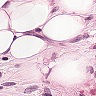
Metastatic tissue present: yes